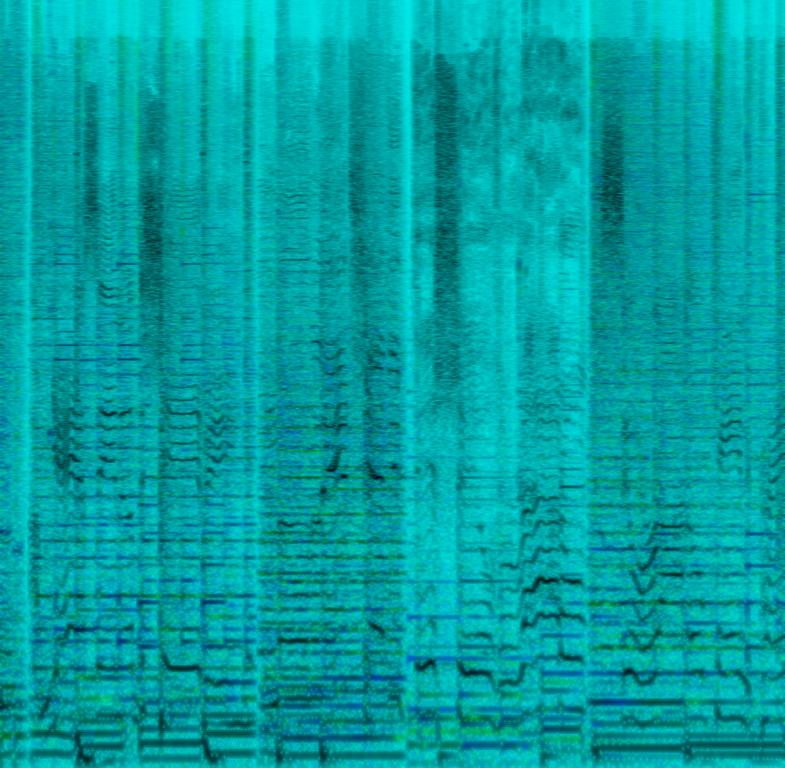
The excerpt features three different songs stitched together like a collage. The first one lasts for a few seconds and features a male voice being accompanied by an acoustic guitar, drums, electric guitar and bass. The second one lasts for one second and features a male voice accompanied by drums, bass guitar and electric guitar. After a silence that lasts for a few seconds the third piece of the collage features a male voice accompanied by an acoustic guitar.